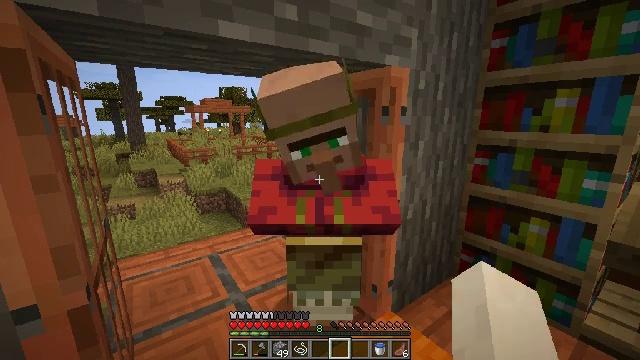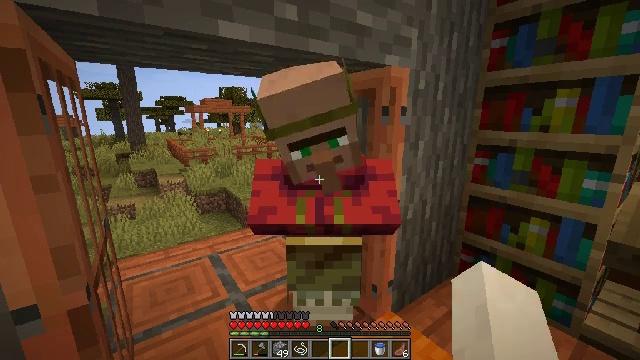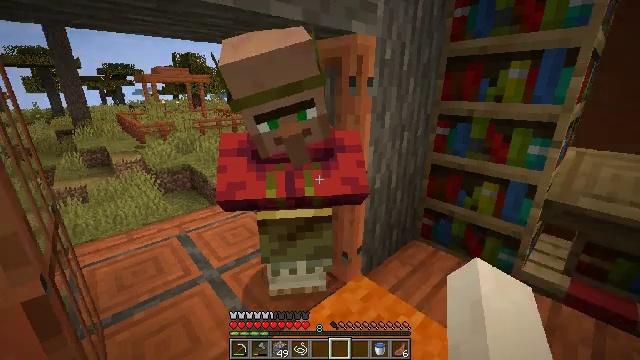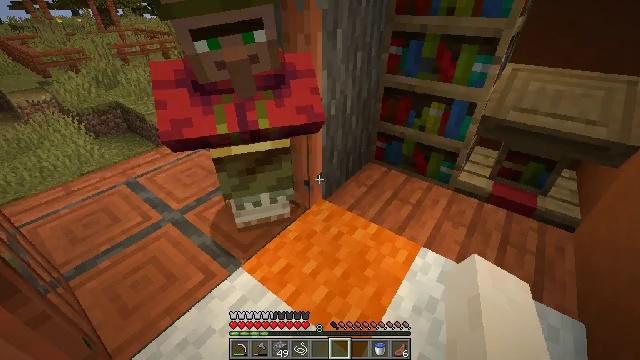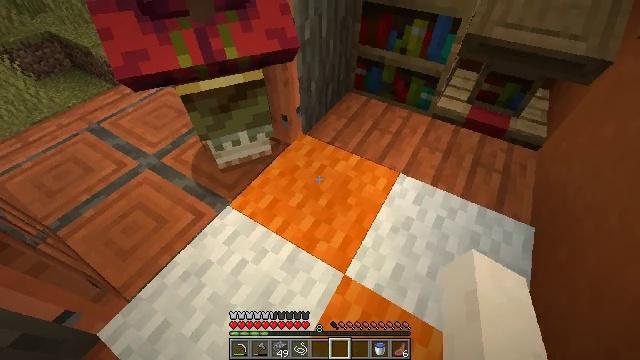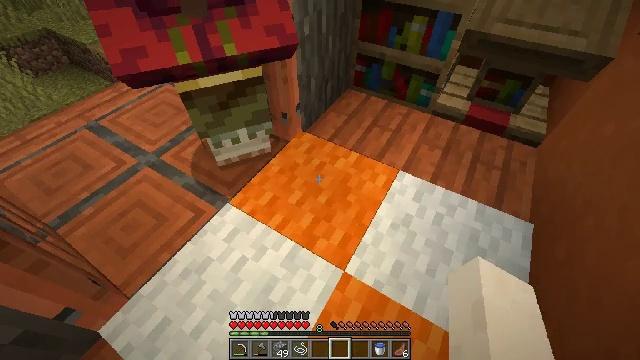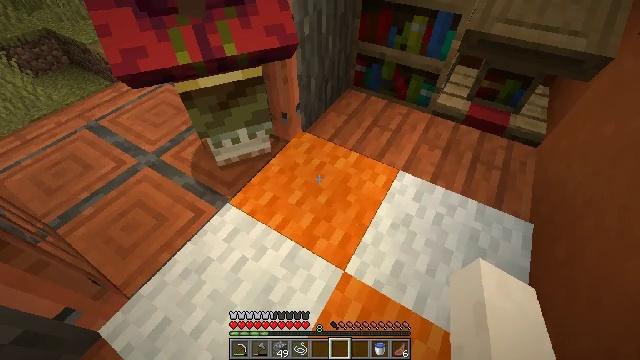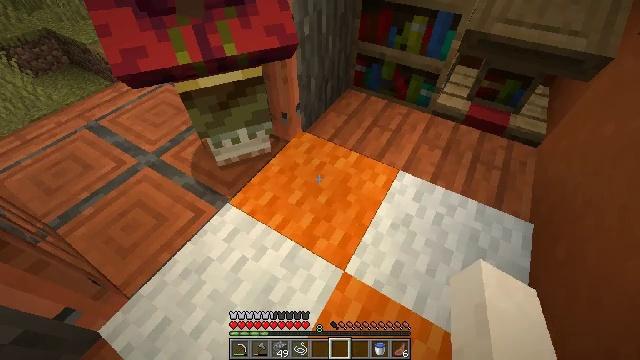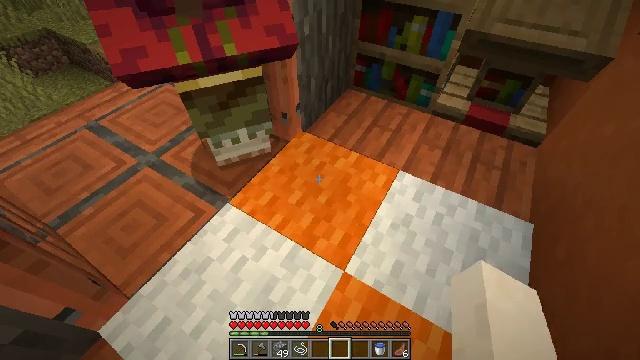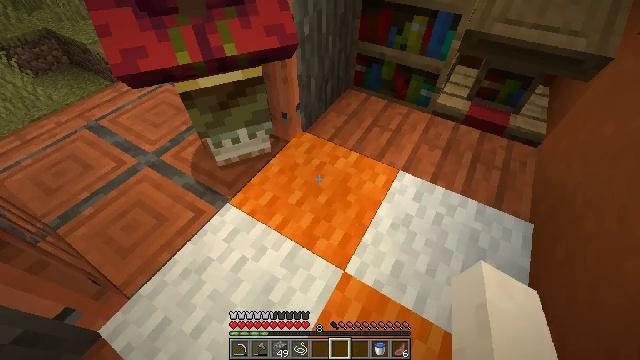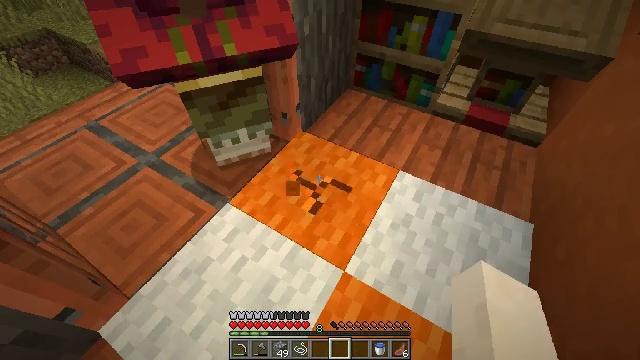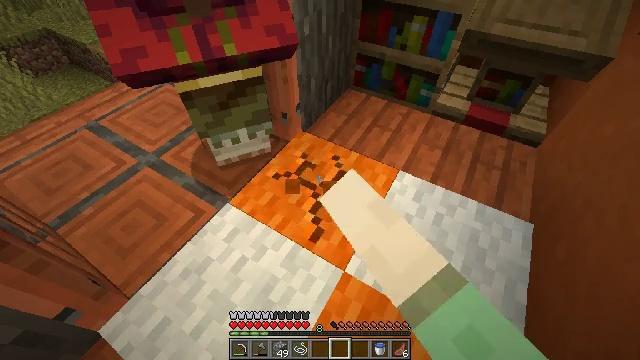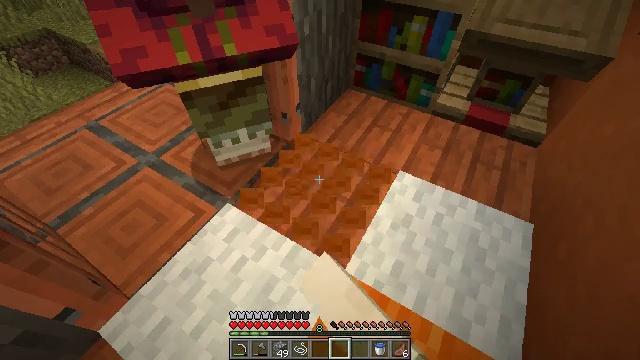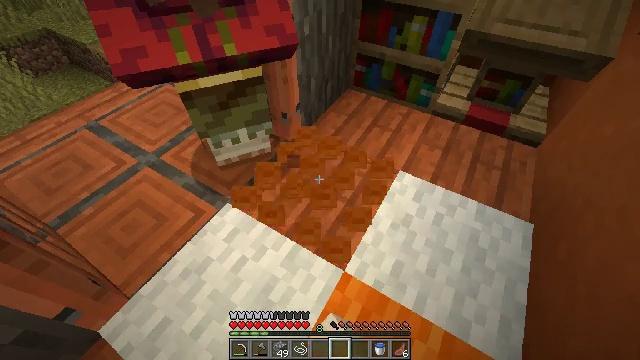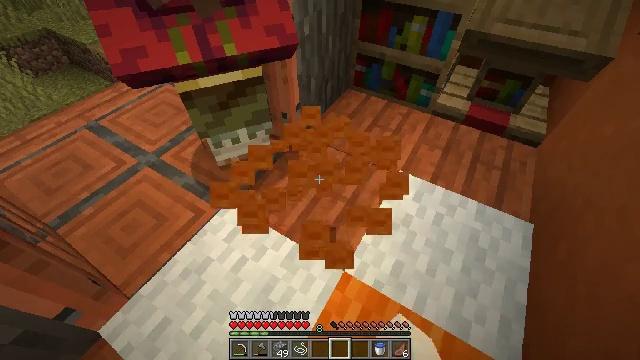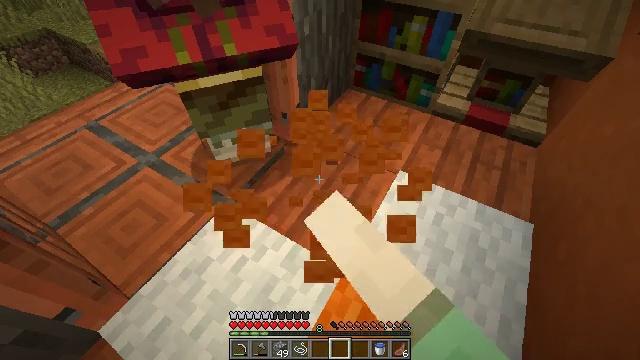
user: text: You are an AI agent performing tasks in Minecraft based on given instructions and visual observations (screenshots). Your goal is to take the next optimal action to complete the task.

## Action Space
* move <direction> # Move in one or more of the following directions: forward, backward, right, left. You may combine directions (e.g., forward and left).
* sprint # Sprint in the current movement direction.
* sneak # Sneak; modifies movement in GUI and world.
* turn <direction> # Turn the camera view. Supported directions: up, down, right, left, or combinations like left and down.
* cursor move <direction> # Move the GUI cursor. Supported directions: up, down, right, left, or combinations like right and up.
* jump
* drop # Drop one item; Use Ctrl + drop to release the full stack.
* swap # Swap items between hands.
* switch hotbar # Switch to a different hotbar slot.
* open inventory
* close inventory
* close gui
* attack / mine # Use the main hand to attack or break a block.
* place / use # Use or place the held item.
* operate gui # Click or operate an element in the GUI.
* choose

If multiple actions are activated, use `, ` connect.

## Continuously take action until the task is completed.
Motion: motion action
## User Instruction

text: Mine the orange carpet to pick it up.
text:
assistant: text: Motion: no_op
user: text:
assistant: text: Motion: turn right and down
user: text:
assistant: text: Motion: turn right and down
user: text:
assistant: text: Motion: turn right and down
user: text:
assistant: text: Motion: no_op
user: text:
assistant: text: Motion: no_op
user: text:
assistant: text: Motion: no_op
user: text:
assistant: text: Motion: no_op
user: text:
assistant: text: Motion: no_op
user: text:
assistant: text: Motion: attack / mine
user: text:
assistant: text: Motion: attack / mine
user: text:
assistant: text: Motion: attack / mine
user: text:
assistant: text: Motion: attack / mine
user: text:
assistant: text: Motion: attack / mine
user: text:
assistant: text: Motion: attack / mine
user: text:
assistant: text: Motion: attack / mine
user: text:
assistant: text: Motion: attack / mine